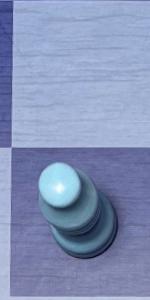
Label: Bishop_White